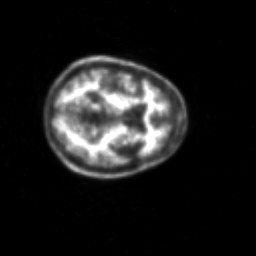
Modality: PET
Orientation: axial
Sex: female
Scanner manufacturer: siemens